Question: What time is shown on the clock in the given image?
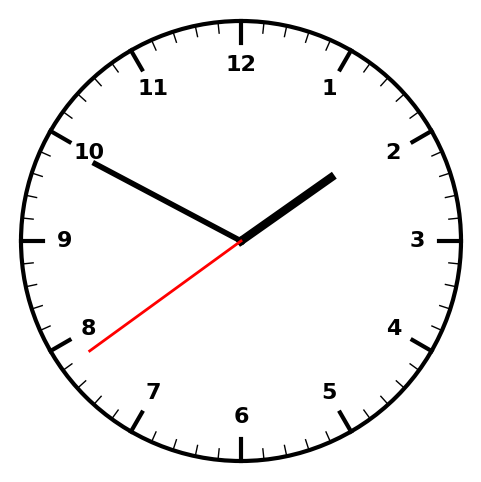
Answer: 01:49:39